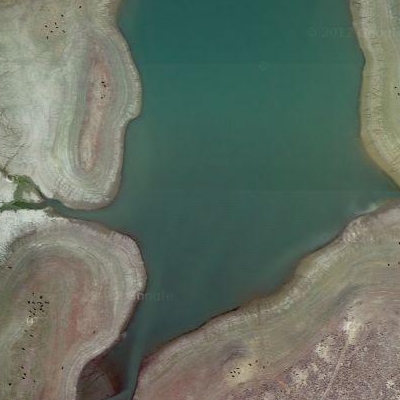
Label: RiverLake